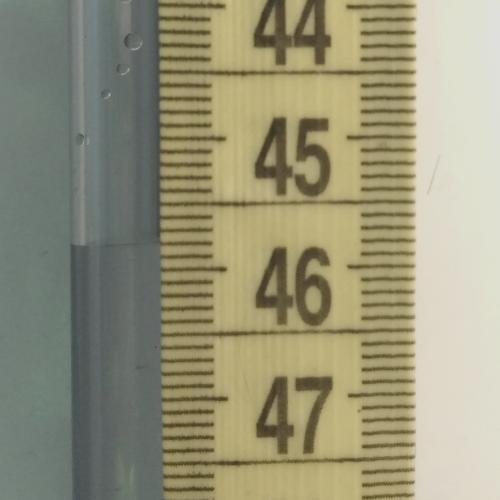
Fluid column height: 45.8 cm